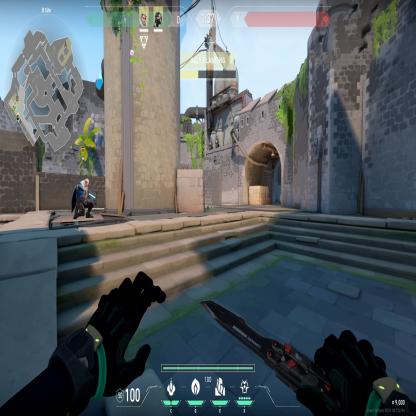
Label: teammate